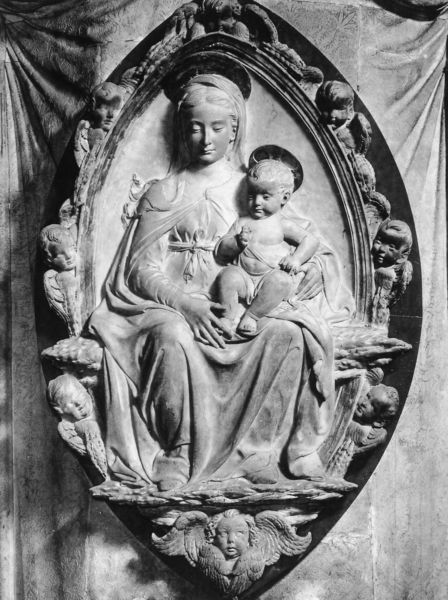
Titel: Epitaph der Familie Nori
Künstler: Antonio Rosselino
Standort: Florenz, S. Croce (EU - I - Toskana)
Schlagwörter: flügel, hand, nackt, schatten, wolken, sitzen, finger, kleid, köpfe, licht, mund, nase, ohr, gürtel, tuch, wolke, arm, augen, falten, halten, stein, hände, vorhang, kirche, gewand, haare, mantel, stoff, kind, mutter, kinn, oval, engel, putto, relief, bein, thron, kopftuch, plastik, foto, schwarzweiß, heiligenschein, nimbus, christus, jesus, heilige, heilig, putten, maria, madonna, putti, bauschmuck, mandorla, glorie, heilgenschein, nimben, muttergottes, flüfel, jesusknabe